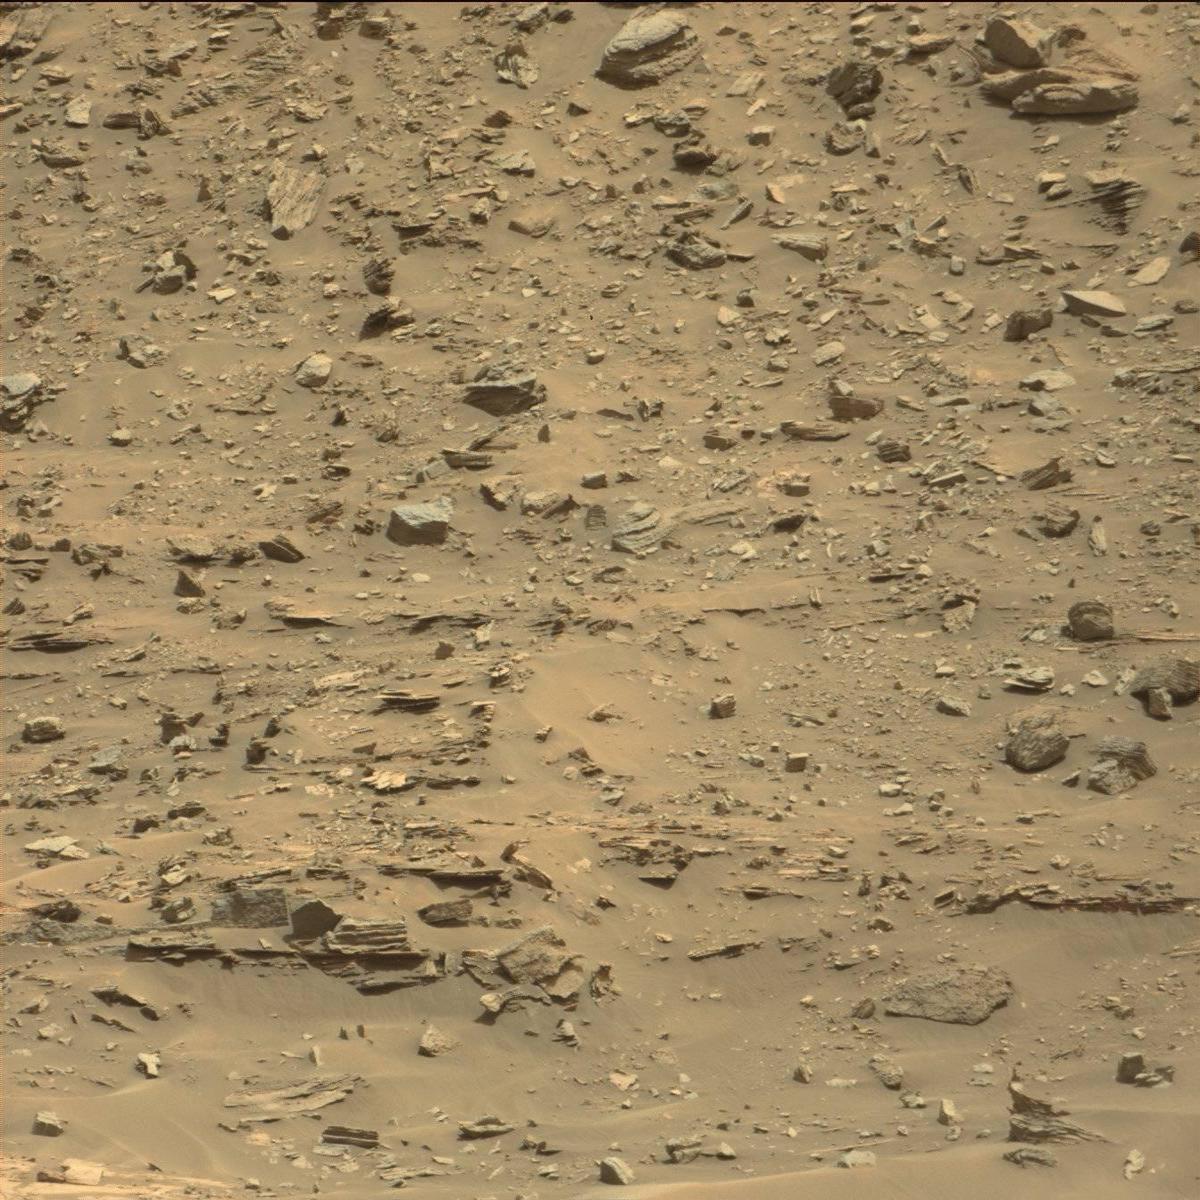
Terrain classes present: Bedrock, Sand / Soil